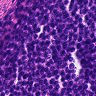
Metastatic tissue present: no